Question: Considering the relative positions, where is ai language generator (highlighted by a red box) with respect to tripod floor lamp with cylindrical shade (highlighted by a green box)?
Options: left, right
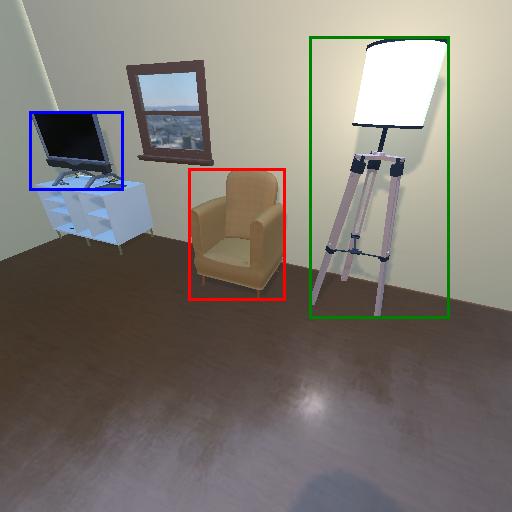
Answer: left